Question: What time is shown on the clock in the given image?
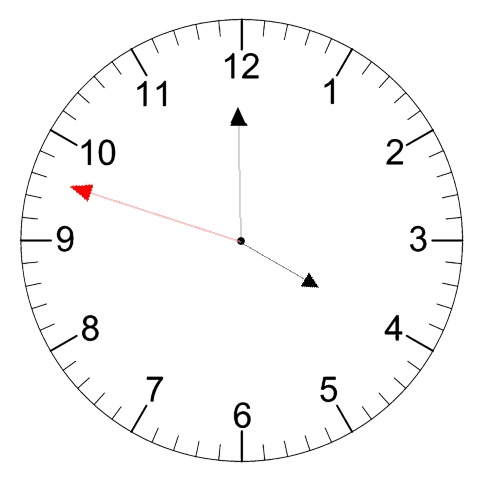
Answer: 03:59:48